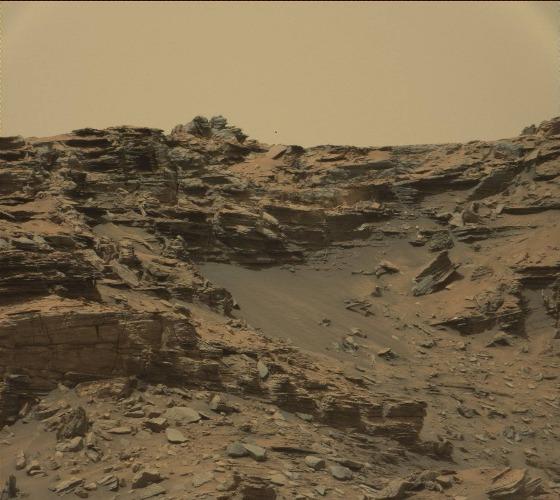
Terrain classes present: Bedrock, Gravel / Sand / Soil, Rock, Sky / Distant Mountains